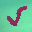
Label: 5